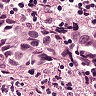
Metastatic tissue present: yes